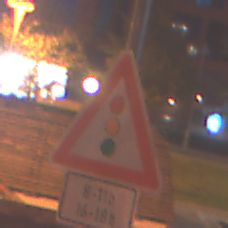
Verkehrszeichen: Lichtzeichenanlage
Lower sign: ZeitangabenOhneBeschraenkungAufWochentage2
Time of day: Night
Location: Outdoor (Urban)
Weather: PartlyCloudy
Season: NotSpecified
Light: Artificial